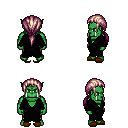
a pixel art fantasy rpg character, male body template, orc, green skin, gray robe, gold greaves, white blonde ponytail hairstyle, brown slippers, four views (front, back, left, right), 2x2 character sprite sheet, small pixel art, hard edges, no anti-aliasing